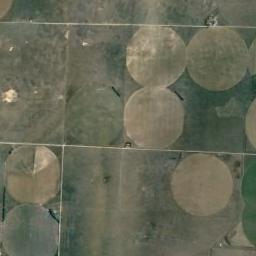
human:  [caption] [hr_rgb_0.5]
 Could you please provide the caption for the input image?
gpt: Several khaki circular farmlands are neatly arranged on the ground and some roads go through the ground .

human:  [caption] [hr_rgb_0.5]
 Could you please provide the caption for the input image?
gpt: Only the round farmland is in the upper right corner .

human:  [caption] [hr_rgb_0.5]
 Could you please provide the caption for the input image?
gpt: Several neatly arranged circular farmlands mixed in light green and ocher .

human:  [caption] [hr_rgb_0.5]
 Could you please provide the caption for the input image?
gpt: There are some bare circle farmland in the green land .

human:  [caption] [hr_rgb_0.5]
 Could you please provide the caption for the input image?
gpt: There are some circular farmlands of the same size arranged neatly .